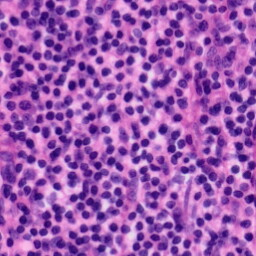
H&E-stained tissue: Tonsil